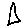
Label: triangle